Field crop: tomato
Growth stage: 2
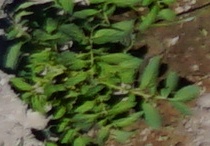
Species: tomato